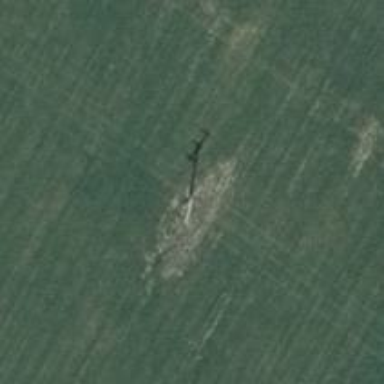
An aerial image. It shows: Power pole.